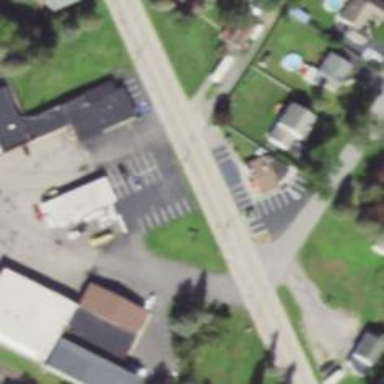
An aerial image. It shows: Alley classified as service road.